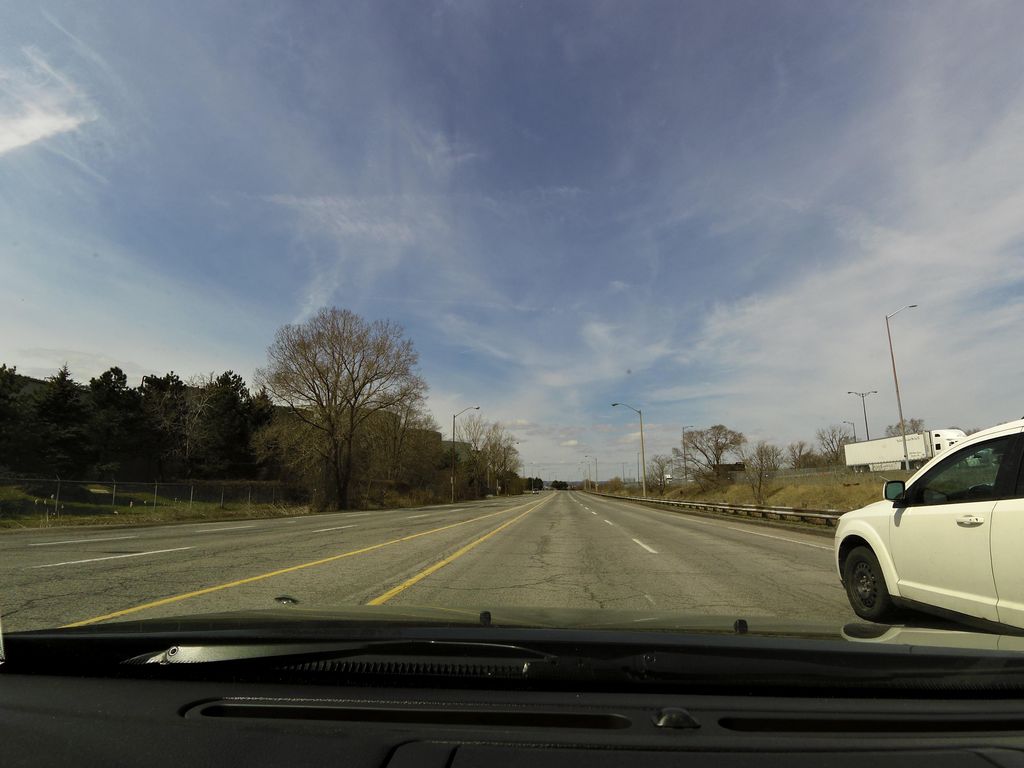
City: hamilton